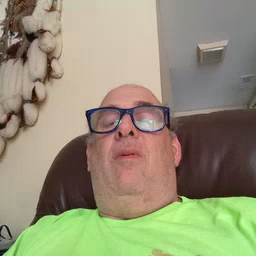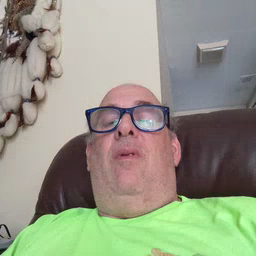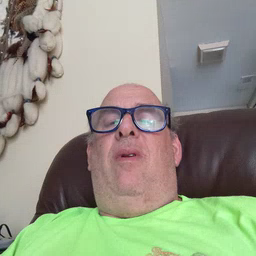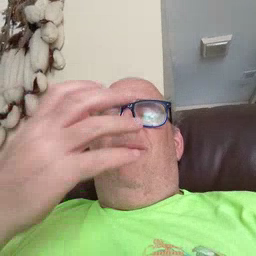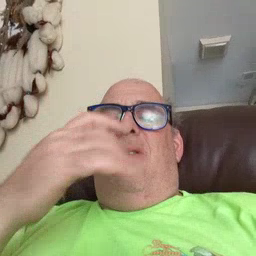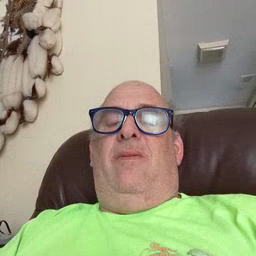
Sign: mad